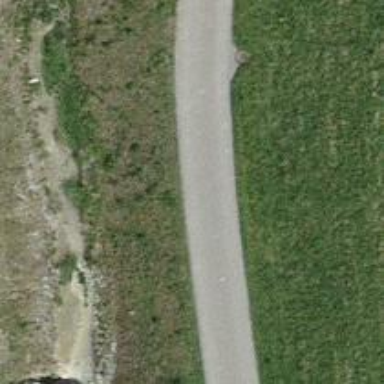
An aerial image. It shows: Paved track with grade1 tracktype.